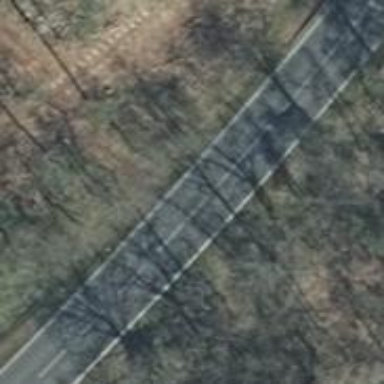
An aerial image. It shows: Secondary road with asphalt surface.